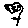
Label: flower